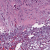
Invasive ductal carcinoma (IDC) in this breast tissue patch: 1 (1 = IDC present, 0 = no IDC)